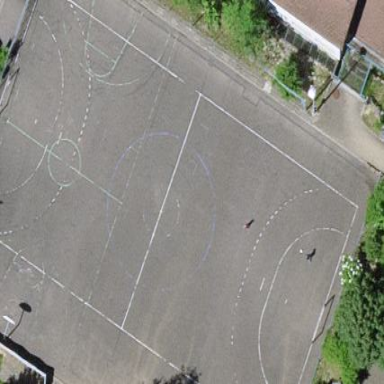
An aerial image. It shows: Multi-sport pitch with asphalt surface.